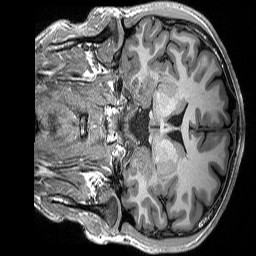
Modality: T1w
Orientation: coronal
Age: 21
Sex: male
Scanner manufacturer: siemens
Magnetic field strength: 3 T
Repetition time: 2.3 s
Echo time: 0.00298 s